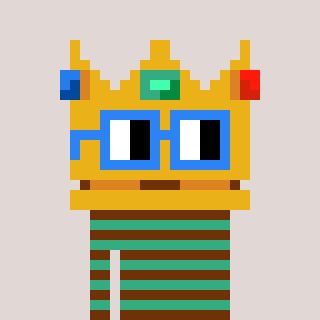
a pixel art character with square blue glasses, a crown-shaped head and a teal-colored body on a warm background